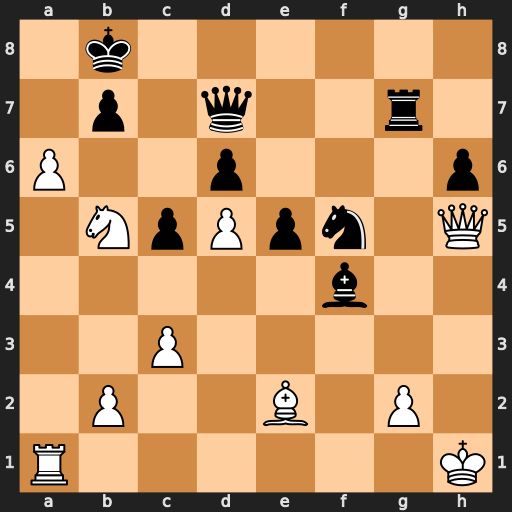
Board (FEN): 1k6/1p1q2r1/P2p3p/1NpPpn1Q/5b2/2P5/1P2B1P1/R6K
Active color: w
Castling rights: -
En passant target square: -
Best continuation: a7+ Ka8 Nc7+ Qxc7 Qe8+ Qb8 axb8=Q#